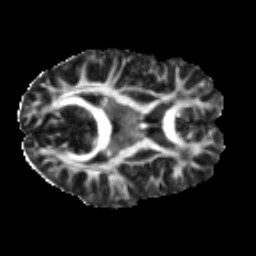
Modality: FA
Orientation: axial
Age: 22
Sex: male
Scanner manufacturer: ge
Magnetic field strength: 3 T
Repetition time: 7.8 s
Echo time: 0.0606 s